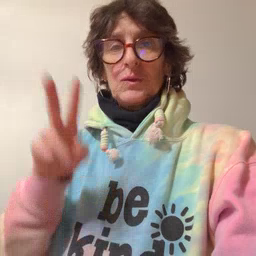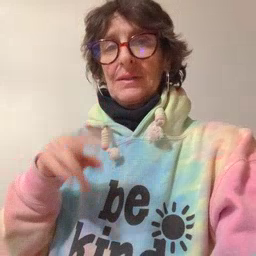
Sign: read